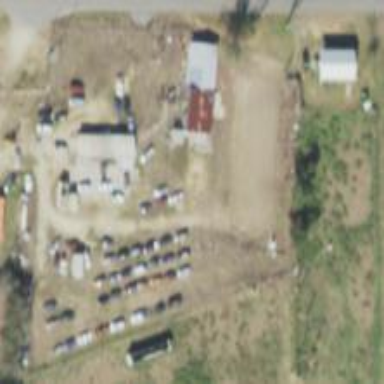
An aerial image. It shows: Industrial area designated as scrap yard.